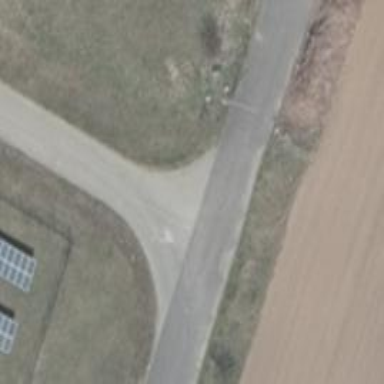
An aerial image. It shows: Unclassified road.